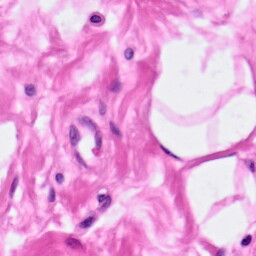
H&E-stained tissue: Pancreatic